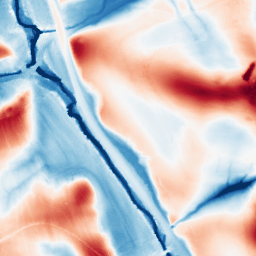
Category: edge_preserving
Decomposition family: guided
Decomposition parameters: radius: 32
eps: 0.001
Upsampling method: cubic_catmull_rom
Upsampling parameters: scale: 4
Upsampling scale: 4